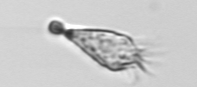
Label: Paratontonia_gracillima